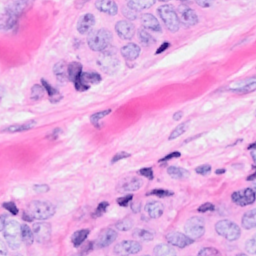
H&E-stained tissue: Breast